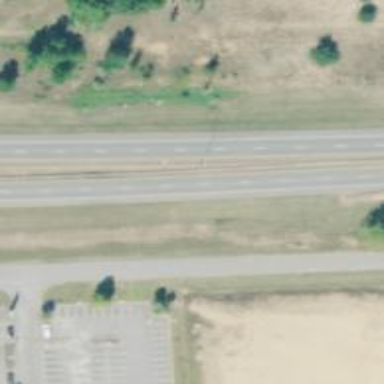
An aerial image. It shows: Primary highway with dual carriageway surfaced with asphalt.